Field crop: maize
Growth stage: 2
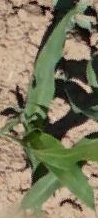
Species: maize